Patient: sex M, age 47
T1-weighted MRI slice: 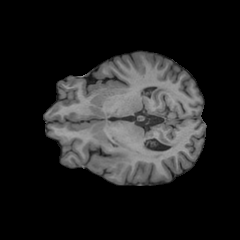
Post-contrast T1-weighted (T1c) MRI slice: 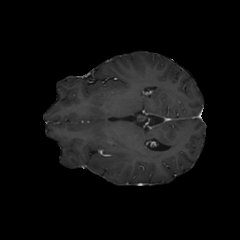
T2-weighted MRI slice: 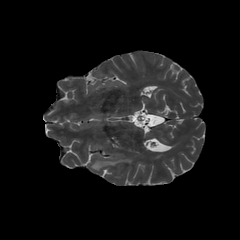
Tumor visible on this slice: yes
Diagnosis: Glioblastoma, IDH-wildtype
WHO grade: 4